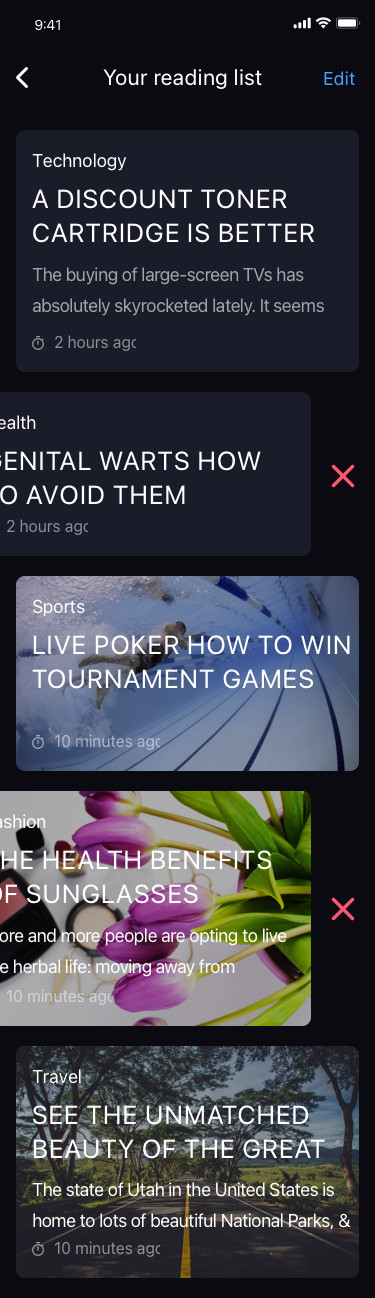
Text in this UI design:
Your reading list
Edit
A Discount Toner Cartridge Is Better Than Ever And You Will Save 50 Or More
Technology
The buying of large-screen TVs has absolutely skyrocketed lately. It seems that everyone wants one – and with
Once you decide that you’re ready for a large-screen TV, you quickly discover that you only really have two main TVs
If you’re like most people, you not only have no idea how the two differ, you  get the TV that’s right for you.
You can essentially boil the differences between plasmas and LCDs into twelve  decide who wins out.
The twelve ways plasma TVs and LCD TVs differ are the following:
1. The first is a technical issue, and may seem a little boring, but it really does affect other areas. Plasmas TVs are made of chemical compounds called phosphors. LCD TVs use millions of liquid crystals.
2. The next section is related to how big the TVs are and the availability of larger sizes. You have a wider selection of larger-size TVs with plasmas (though LCDs are catching up).
3. The next section is “small size,” which is also important. Plasmas don’t come in smaller sizes, which you will need for places like the kitchen.
4. Next is viewing angle. Plasmas tend to have a wider viewing angle (though, again, LCDs are catching up).
5. Although the manufacturers may not like to admit it, each “can” suffer from certain problems. Plasmas can suffer from burn-in effect; LCDs don’t.
6. Another problem area, but for LCDs, is “delay.” LCDs can produce a jagged figure when in motion. Plasmas tend to do better. HDTV improves this dramatically for both.
7. The next area is life span. You can replace the light source with an LCD, thereby bringing your original picture back. With plasmas you can’t.
8. In the next few sections, the theme of “picture quality” is considered. First, color: LCDs produce sharp, lively colors. Plasmas produce warmer and more accurate colors.
9. Next is brightness levels and the TVs ability to handle different lighting. LCDs tend to do better in bright-light conditions.
10. Also related to picture quality is “black levels.” Plasmas tend to produce blacker blacks.
11. Another area to consider is contrast range. Plasmas, “technically,” produce a higher contrast range.
12. Last, and certainly not least, is price. At the moment, plasmas tend to run a little cheaper, but this is changing rapidly as LCDs flood into the market. By the time you read this, in fact, there may be no difference at all.
Essentially, which one is right for you will all comes down to taste: What potential negatives will you not really notice? What positives do you want more of? What do you really want the TV for – movies, sports, news, regular TV shows? Both plasmas and LCDs have strong advocates in their corners. Both have deliriously happy customers. But those happy customers are only happy because they knew what they wanted before they made their purchase. If you want to make the right choice, you’ll have to decide what it is you want and which of the two TVs can best give you that.
2 hours ago
2 hours ago
Live Poker How To Win Tournament Games
Sports
10 minutes ago
10 minutes ago
See The Unmatched Beauty Of The Great Lakes
The state of Utah in the United States is home to lots of beautiful National Parks, & Bryce Canyon National Park ranks as three of the most magnificent & awe inspiring.

Bryce Canyon isn’t a canyon. it is the spectacular edge of the Paunsaugunt Plateau, a place where intricately carved towers & archways of stone shimmer in a dazzling array of colour under the bright sun.

The rock in Bryce Canyon is composed of layer after layer of sediment deposits, deposited millions of years ago when the area was at the bottom of a lake. Now the Paria River has exposed the layers, allowing a detailed history of the lake to be determined.

15 million years ago the earth in this region began to shift, forming a series of plateaus. The Paunsaugunt is an extensive plateau, with the Paria River gradually eroding away the edge to form Bryce Canyon.

The Park itself was established in 1924, & was named after an early settler in the area, Ebenezer Bryce. they emigrated from Scotland, married a local girl then moved southwards in stages, building sawmills as they went.

In the mid 1870s they reached the Paria River, where they & his relatives settled for a number of years. It was at this time that Bryce made his immortal comment about Bryce Canyon – they called it “one hell of a place to lose a cow”.

The area remained basically undiscovered by European tourists, the first guest houses only being constructed around the time when the park was officially established. Luckily this has led to Bryce Canyon being an area of largely unspoiled beauty, as well as the enormous scientific value of the historic information trapped in its pinnacles & spires.

The canyon is by no means a stagnant place – the rim recedes by an average of about a foot every 50 years, & in this ever changing scene it is water that plays the most vital role in the shaping & eventual destruction of the magnificent scenery.

Because the rock was laid down in layers, there is a variation in the hardness of the rock formed. When water runoff trickles across the rock, some areas erode rapidly whereas others hold firm. This variation in erosion speed causes the formation of pinnacles, or “hoodoos” of stable rock. In some places the water seeps down through cracks & eats out holes beneath the surface. When the side rock erodes away, an archway is left behind. Eventually the arch collapses, leaving one more pillars to join the rest. The ever changing vista of colours, spires, walls & archways is spectacular at any season, & the park is open all year round.

Here you can wander through the Queen’s Garden, or gaze up at Queen Victoria herself surveying the ‘flowers’ in her garden. Some of the most awe inspiring lookouts are situated in this area, including Sunset Point & Inspiration Point – a must for any visitor.

In the warmer months there’s lots of trails for the visitor to explore, ranging from easy strolls to hard hikes. Some of the best trails are located in the Bryce Amphitheatre, located near the entry to the park.

Summer months can cause temperatures in the base of the canyon to soar, so it is very important to be prepared for the heat, & over lots of water.

Walkers can also follow the Fairyland, Riggs Spring & Under-the-Rim trails, which are longer, but permit more opportunities to see the different elements of the park at close quarters.

For the energetic, it is possible to cross-country ski in a number of areas in the park, & on some trails it is possible to go snowshoeing instead of hiking.

In winter the roads are opened between snowfalls, allowing a different perspective of the park. Snow capped pinnacles stand out sharply against the background of white snow & dark green trees. The air is also cleaner, allowing visitors to see great distances.

If you require a slightly different view of the park, it is possible to explore the park in a 1930 limousine. Alternatively, you can rent a horse on an hourly basis to trek some of the better trails. there is lots of interest to explore in the park, apart from the marvellous scenery of the ‘silent city’, as the hoodoos are sometimes called. The park also contains a large variety of plants & wildlife, including meadows & forests.

Some bears & mountain lions also enter the park occasionally, but are seldom seen by tourists.

Ground squirrels abound near the viewing areas, & their antics are  to distract the visitor’s eyes from the scenery. On quiet mornings & evenings it is also possible to see deer, elk & antelope grazing on the meadows.

Bryce Canyon is a hidden jewel, thoroughly deserving to be as widely known as its southern neighbour, the Grand Canyon. Include it on your itinerary, & you definitely won’t be disappointed.

In fact, you may be completely overwhelmed by the fascinating & awe inspiring beauty of Bryce Canyon, like every other visitor.
Travel
10 minutes ago